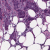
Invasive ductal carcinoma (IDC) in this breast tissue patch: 1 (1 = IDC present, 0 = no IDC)